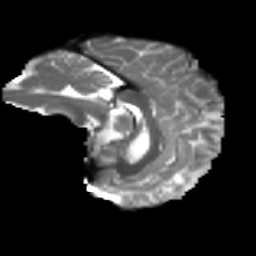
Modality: T2w
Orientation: sagittal
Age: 44
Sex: male
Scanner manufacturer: ge
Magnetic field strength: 3 T
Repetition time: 7.8 s
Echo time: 0.0613 s